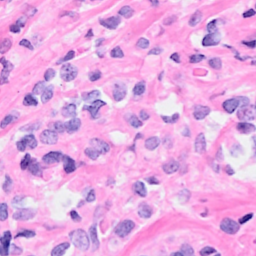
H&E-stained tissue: Breast